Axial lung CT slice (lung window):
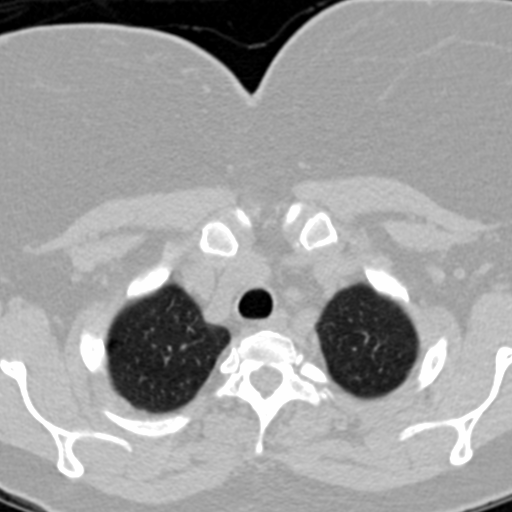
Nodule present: no